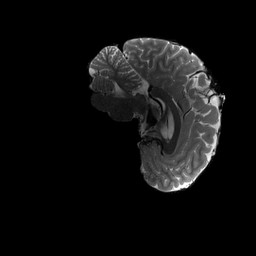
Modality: T2w
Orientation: sagittal
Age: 22
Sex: male
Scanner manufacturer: siemens
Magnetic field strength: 3 T
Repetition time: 3.2 s
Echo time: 0.564 s